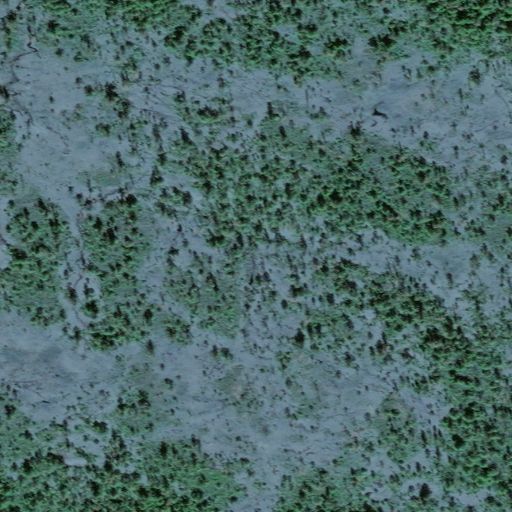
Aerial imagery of island in Alaska named Swan Island containing only unknown